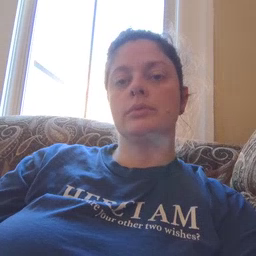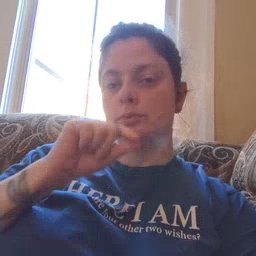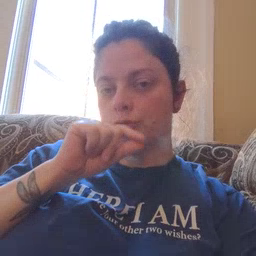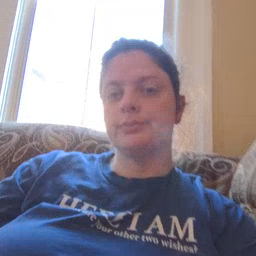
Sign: bird